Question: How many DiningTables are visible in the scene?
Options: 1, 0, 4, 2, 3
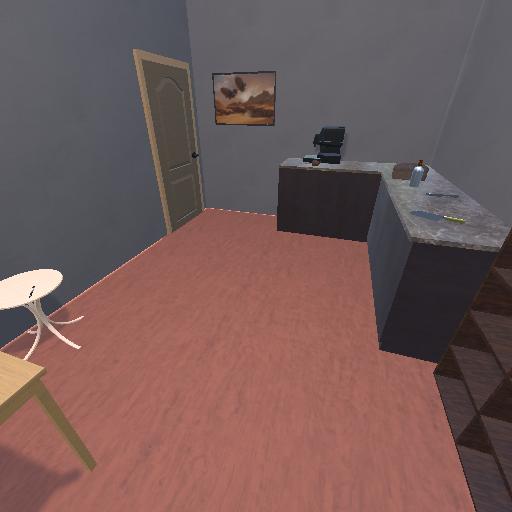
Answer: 1